Question: why should i put 'android:layout_width="0px"' when i use a'ndroid:layout_weight' property? For example following is my main.xml file , and in that i used 'android:layout_width="wrap_content"', and everything works fine, so why 'android:layout_width="0px"' should be used when i am using the layout_weight property?
'''
<?xml version="1.0" encoding="utf-8"?>
<LinearLayout xmlns:android="http://schemas.android.com/apk/res/android"
android:layout_width="fill_parent"
android:layout_height="fill_parent"
android:orientation="horizontal">
<EditText
android:layout_width="wrap_content"
android:layout_height="wrap_content"
android:id="@+id/editText" android:hint="enter your name"
android:layout_weight="3"/>
<Button
android:layout_width="wrap_content"
android:layout_height="wrap_content"
android:text="Send"
android:id="@+id/button"
android:layout_weight="0"/>
</LinearLayout>
'''
and this is how my layout looks:

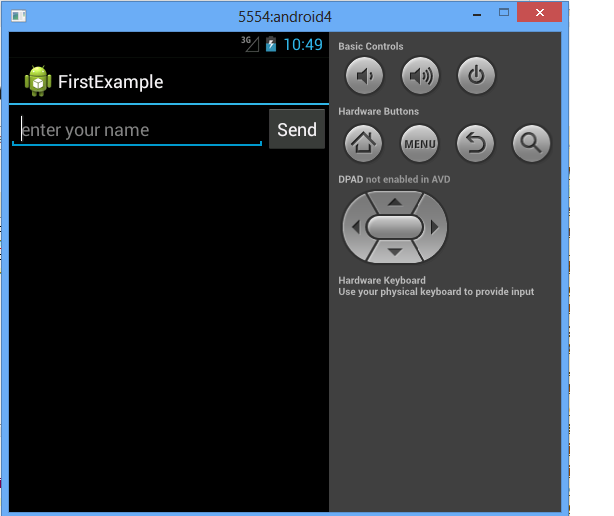
Answer: You certainly don't have to. Additionally 'weight=0' doesn't make much sense. The 'weight' parameter controls what part of the space in the layout the widget occupies. So setting 'width=0' effectively tells it to take up only the remaining space. If you set 'width=30', it will occupy 30 px|dp + all the remaining space. Setting 0 as the width makes it easier to get a predictable result on different screen sizes.
A common pattern is to have two widgets with 'width=0' and equal weight to make them equally sized inside the parent container, where you don't care about the actual size (width or height).